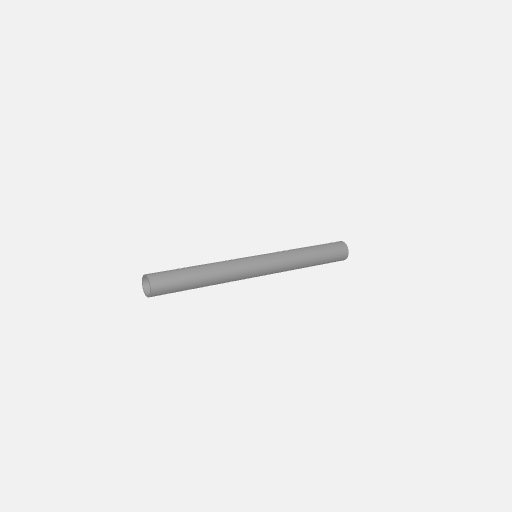
Part: AluminumTube12ID14OD150